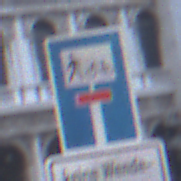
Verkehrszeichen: SackgasseRadverkehrFussgaengerDurchlaessig
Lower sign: HinweisGeaenderteVorfahrtVerkehrsfuehrungVerkehrsregelung3
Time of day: SunriseSunset
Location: Outdoor (Urban)
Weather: PartlyCloudy
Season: NotSpecified
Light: Natural